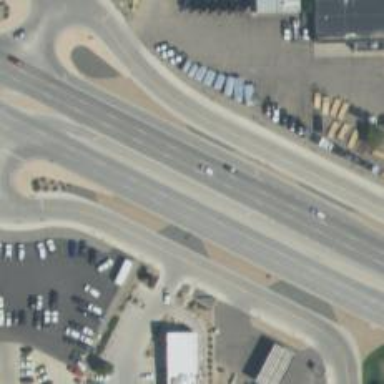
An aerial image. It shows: Trunk link highway.